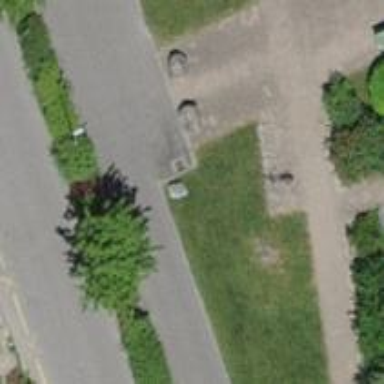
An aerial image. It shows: Bollard barrier.